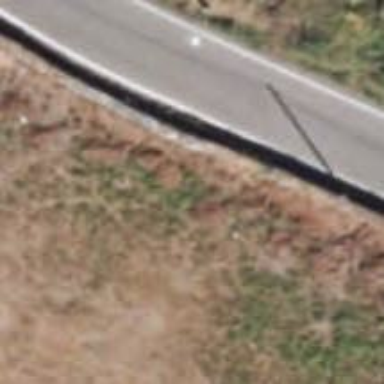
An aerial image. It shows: Tertiary road with asphalt surface.